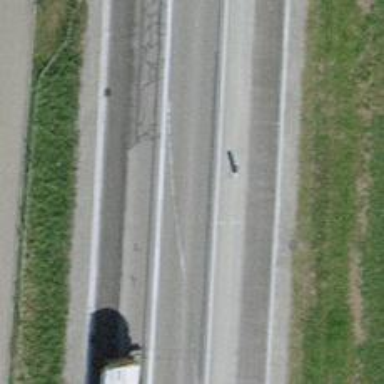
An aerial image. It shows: Asphalt road classified as primary highway.